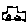
Label: car